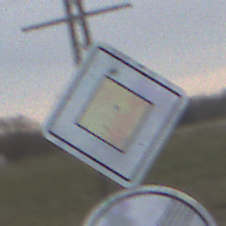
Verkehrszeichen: Vorfahrtsstrasse
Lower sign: EndeUeberholverbot
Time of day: MorningAfternoon
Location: Outdoor (Suburban)
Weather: Overcast
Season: NotSpecified
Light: Natural